Question: I have a FireMonkey application that shows list of items in a TTreeView. Some items represent leaf objects, others represent containers.
My idea is not to pre-load the whole tree at once. I want to add the sub items to containers only after the user clicks on a particular container item.
For this to happen I need to show the user that the corresponding item is a container:

Is there any way to show the expander of a particular TTreeViewItem using styles, RTTI etc.?
I'm using Delphi XE7.
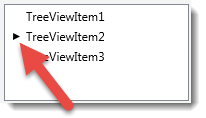
Answer: There's a common trick using a "dummy" node within each unexpanded node. Each node which has items will have just an empty child node. When the user expands that node, check for this dummy node. If it's there, delete it, and then fill in the real items. I'm not exactly sure how similar the tree view is in Firemonkey and VCL, but the concept should work the same.